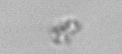
Label: detritus